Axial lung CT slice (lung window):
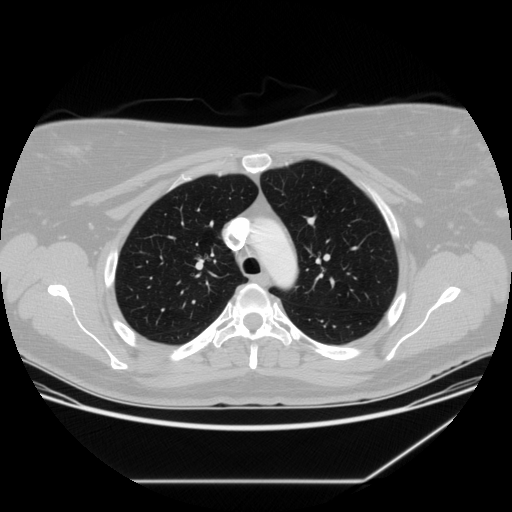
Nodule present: no